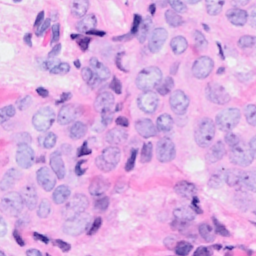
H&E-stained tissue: Breast